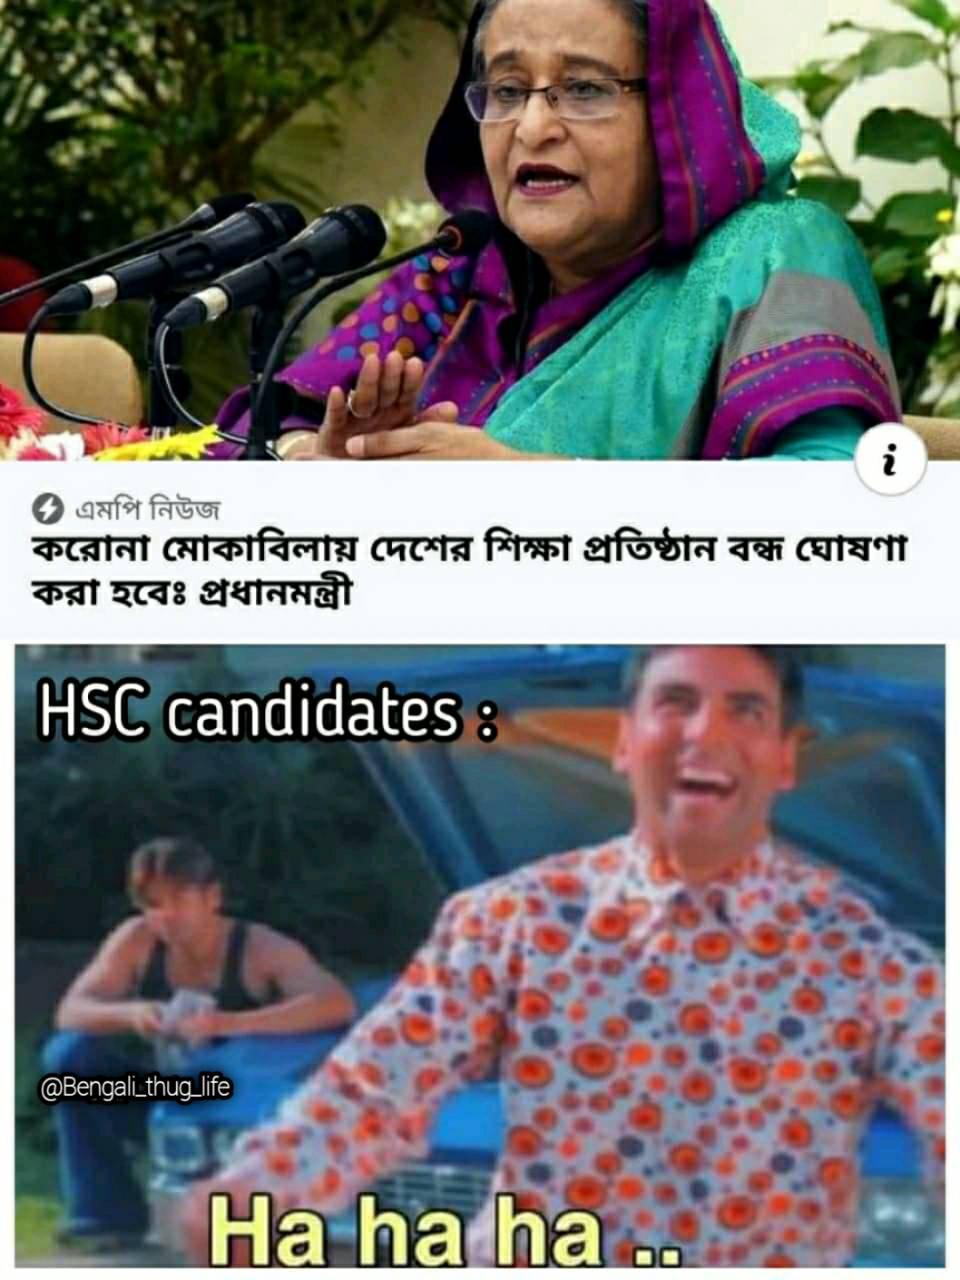
Caption: করোনা মোকাবিলায় দেশের শিক্ষা প্রতিষ্ঠান বন্ধ ঘোষণা করা হবেঃ প্রধানমন্ত্রী    HSC candidates :  Ha ha  ha ...
Label: non-hate